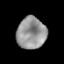
Tissue: prostate
Cell type: Epithelial cells
Senescence score: 0.3533
Nuclear area (px): 914
Mean DAPI intensity: 149.164